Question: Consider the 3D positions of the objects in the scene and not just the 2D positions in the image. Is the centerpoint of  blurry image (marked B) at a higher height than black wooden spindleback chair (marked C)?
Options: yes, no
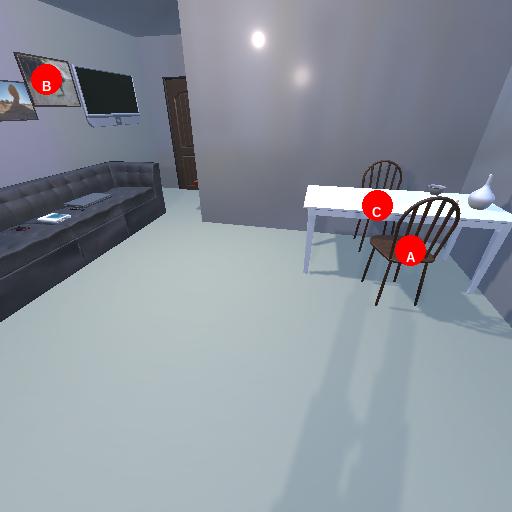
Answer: yes